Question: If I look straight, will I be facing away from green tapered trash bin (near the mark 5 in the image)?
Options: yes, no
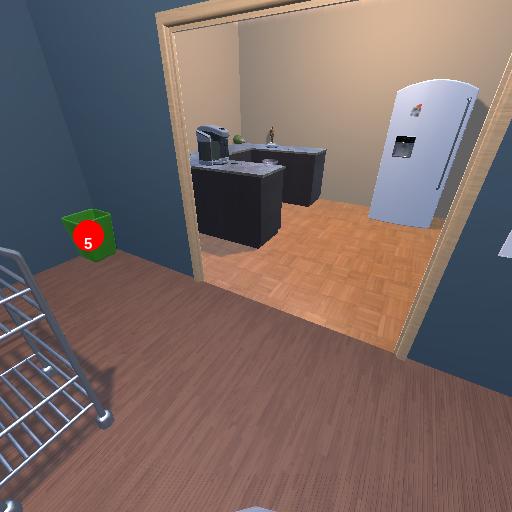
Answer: yes